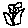
Label: flower